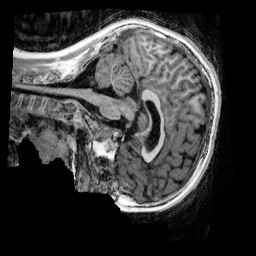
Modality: UNIT1_denoised
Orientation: sagittal
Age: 10
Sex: male
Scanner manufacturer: siemens
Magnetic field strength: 3 T
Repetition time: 4 s
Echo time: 0.00303 s